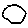
Label: hexagon